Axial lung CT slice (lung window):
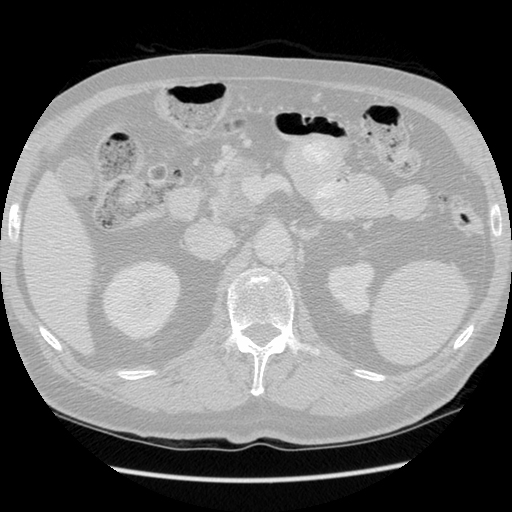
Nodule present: no